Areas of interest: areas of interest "Handan Dejun Automobile Sales Co., Ltd."
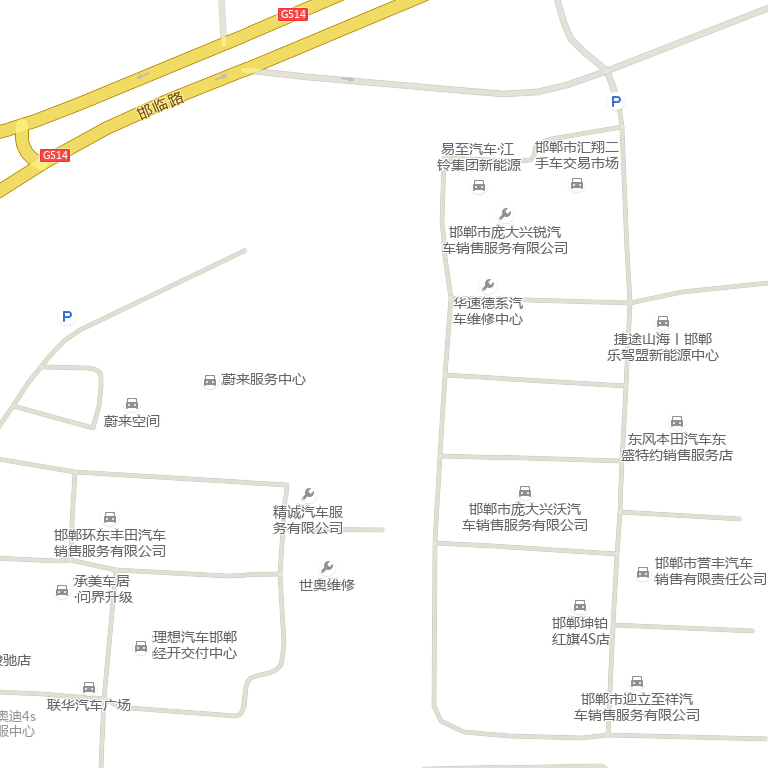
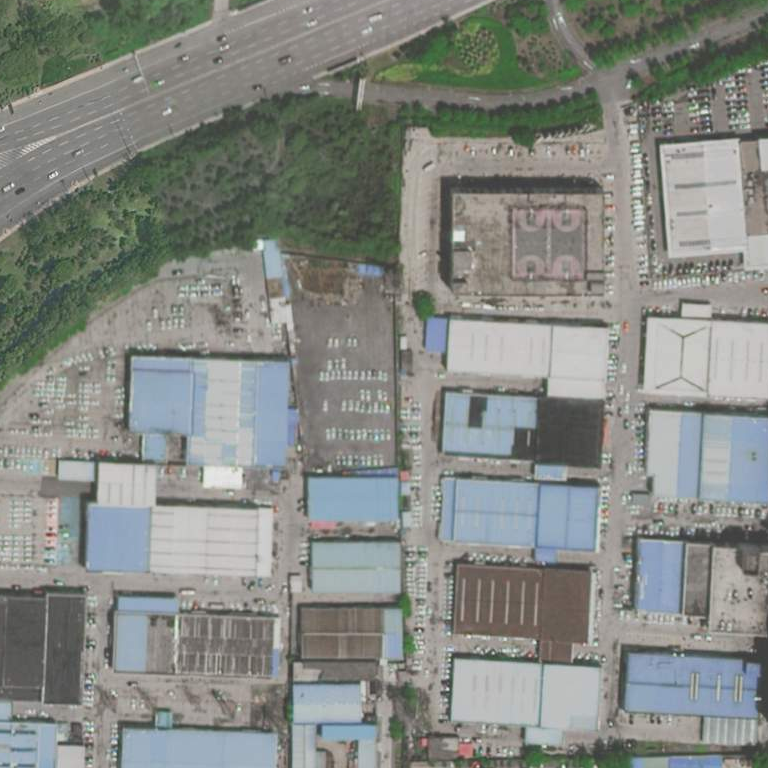